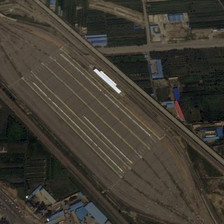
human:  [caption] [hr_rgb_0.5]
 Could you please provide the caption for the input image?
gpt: many green trees and some buildings are in two sides of a railway station .

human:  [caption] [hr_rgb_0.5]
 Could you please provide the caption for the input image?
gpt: many green trees and some buildings are in two sides of a railway station .

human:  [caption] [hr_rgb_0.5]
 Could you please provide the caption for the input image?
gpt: many green trees and some buildings are in two sides of a railway station .

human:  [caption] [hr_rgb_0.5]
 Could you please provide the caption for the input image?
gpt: many green trees and some buildings are in two sides of a railway station .

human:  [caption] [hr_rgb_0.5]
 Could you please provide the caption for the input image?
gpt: many green trees and some buildings are in two sides of a railway station .